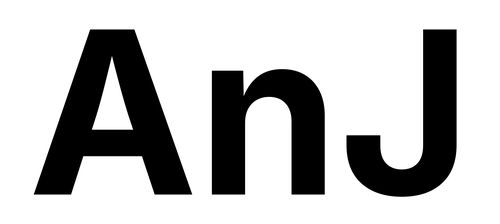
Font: Inter_Bold